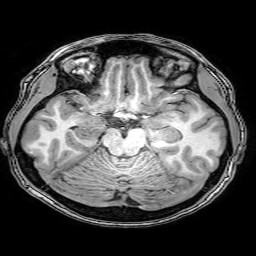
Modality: T1w
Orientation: coronal
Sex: female
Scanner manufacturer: philips
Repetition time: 0.008164 s
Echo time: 0.00374 s